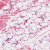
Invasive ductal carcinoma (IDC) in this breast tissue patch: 0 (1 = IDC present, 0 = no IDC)